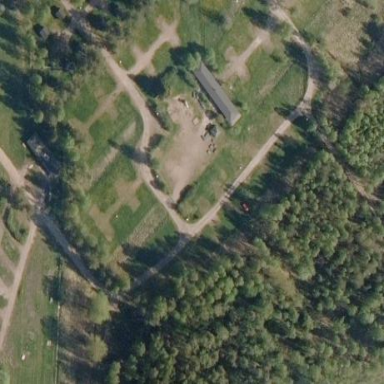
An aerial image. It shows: Tents and caravans are present.